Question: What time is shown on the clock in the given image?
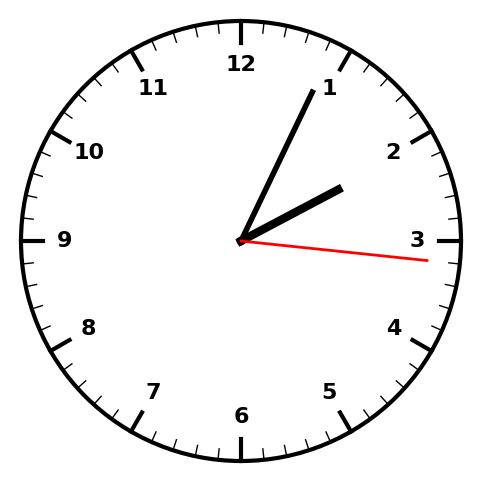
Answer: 02:04:16